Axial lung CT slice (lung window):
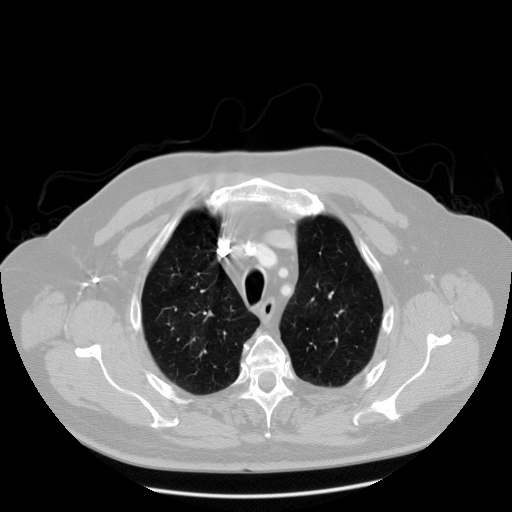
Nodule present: no